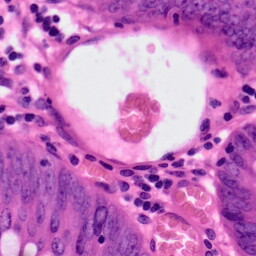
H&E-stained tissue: Colon